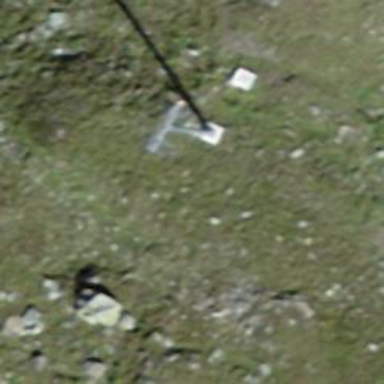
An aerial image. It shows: Pylon for aerialway.